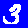
Digit: 3